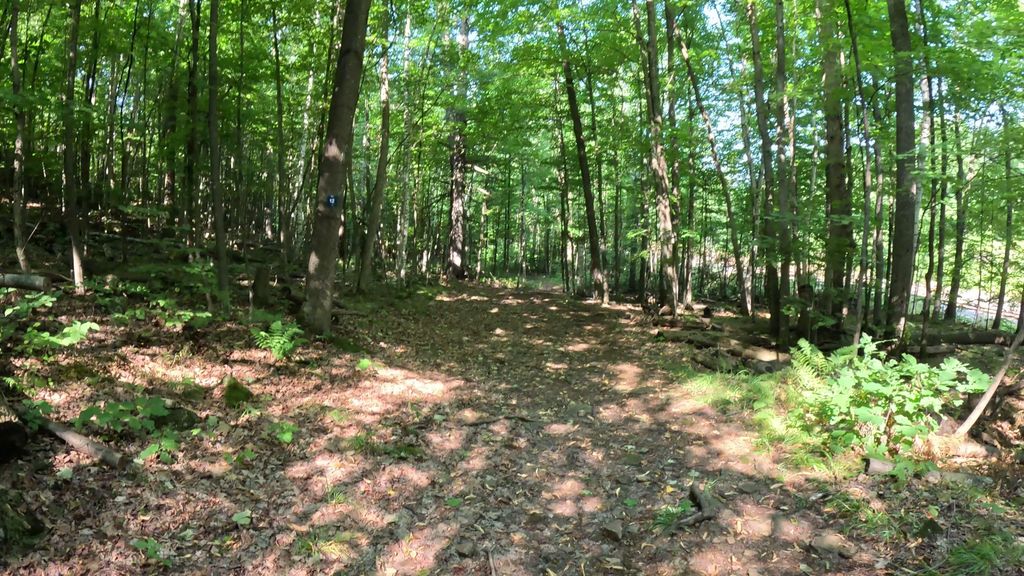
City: ottawa-gatineau